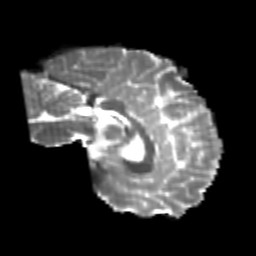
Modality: T2w
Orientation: sagittal
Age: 23
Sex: male
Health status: healthy
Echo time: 0.074 s